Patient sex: F
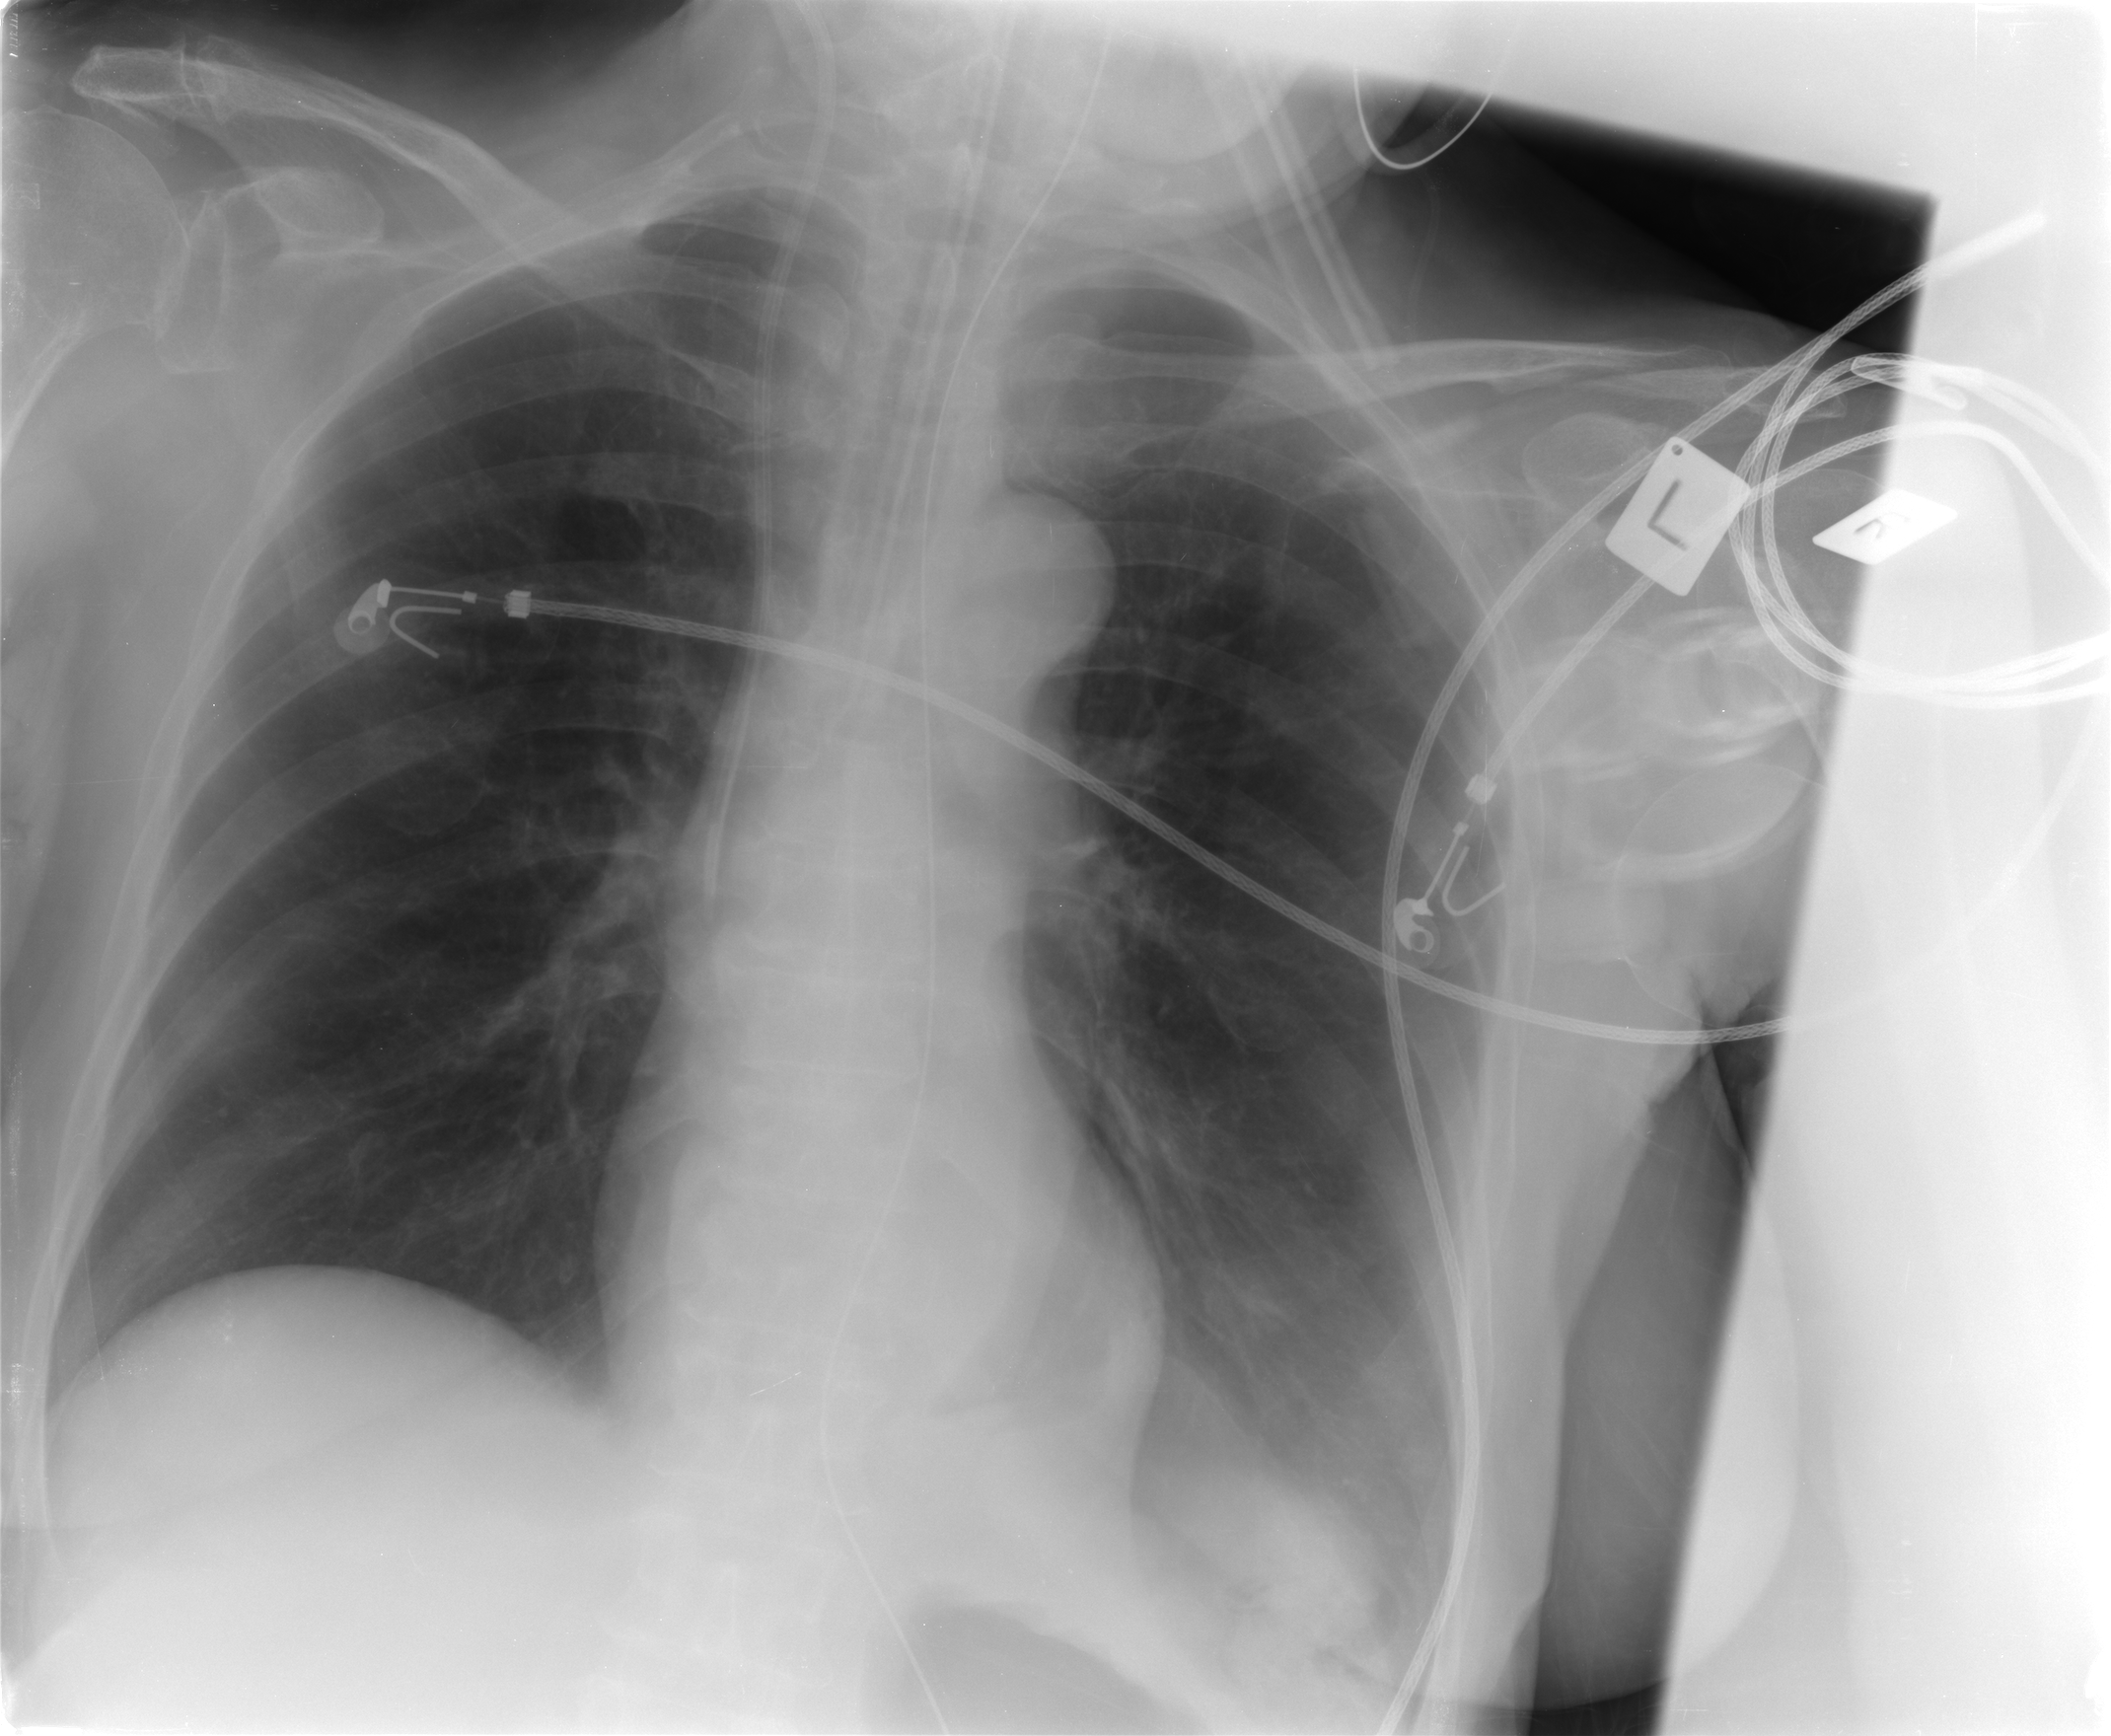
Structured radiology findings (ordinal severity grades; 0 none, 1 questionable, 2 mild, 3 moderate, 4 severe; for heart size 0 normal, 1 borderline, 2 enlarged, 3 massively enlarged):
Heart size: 0
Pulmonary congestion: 0
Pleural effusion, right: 0
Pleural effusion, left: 1
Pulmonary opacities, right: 0
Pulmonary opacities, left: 0
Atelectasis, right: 0
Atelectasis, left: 1